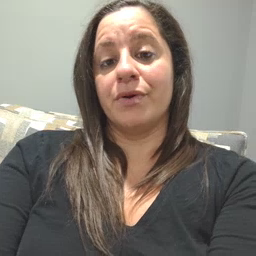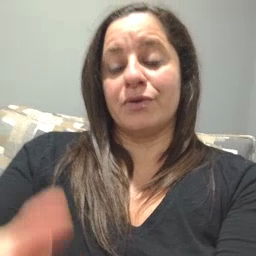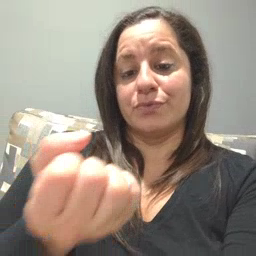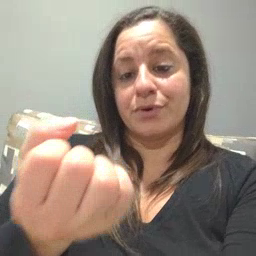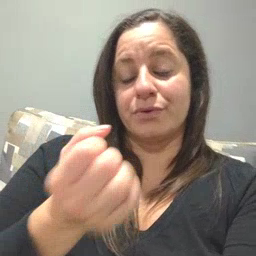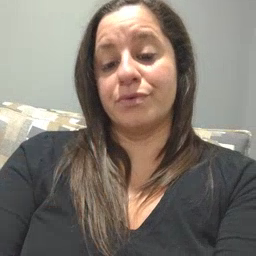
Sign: drawer